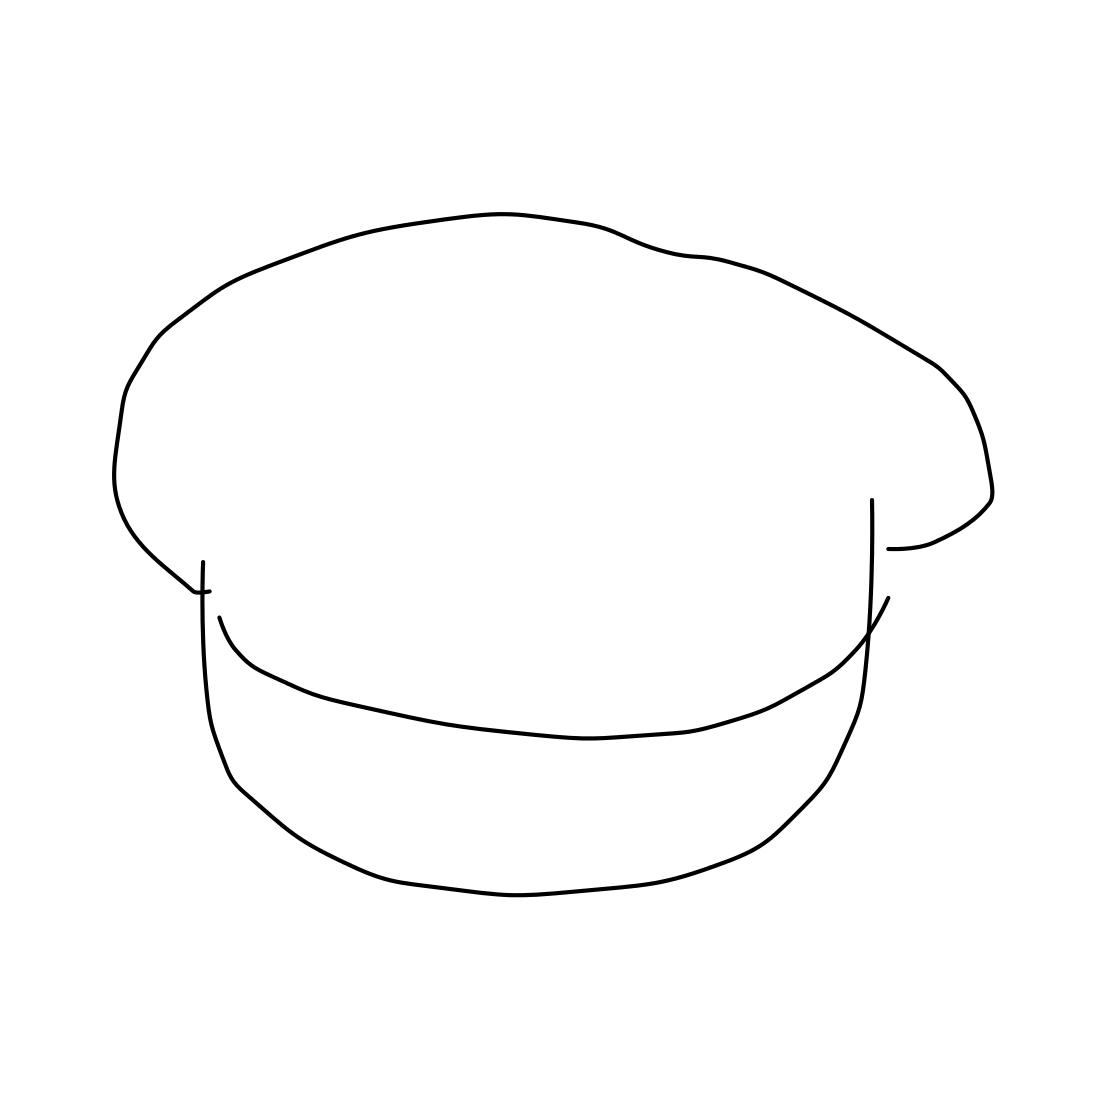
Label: basket